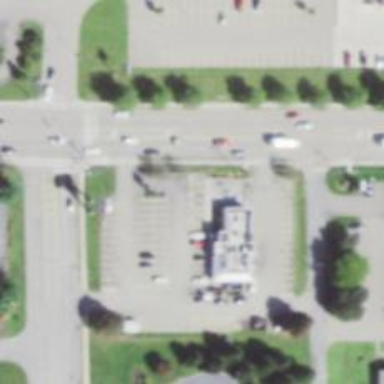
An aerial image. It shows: Parking space is available.